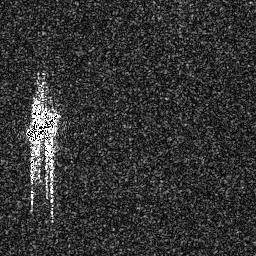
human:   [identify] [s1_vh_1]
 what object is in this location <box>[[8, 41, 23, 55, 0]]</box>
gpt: <ref>1 medium ship at the left</ref>